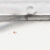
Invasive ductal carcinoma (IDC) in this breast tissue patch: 0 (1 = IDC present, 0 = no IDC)